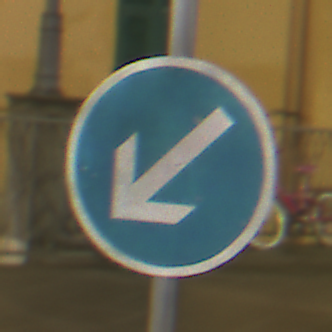
Verkehrszeichen: VorgeschriebeneVorbeifahrtLinks
Umgebung: Outdoor, Urban
Tageszeit: Night
Wetter: PartlyCloudy
Licht: Artificial
Jahreszeit: NotSpecified
Kontrast: HighContrast